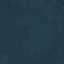
Land use / land cover: Forest